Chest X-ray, AP view. Patient: 58 years old, sex F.
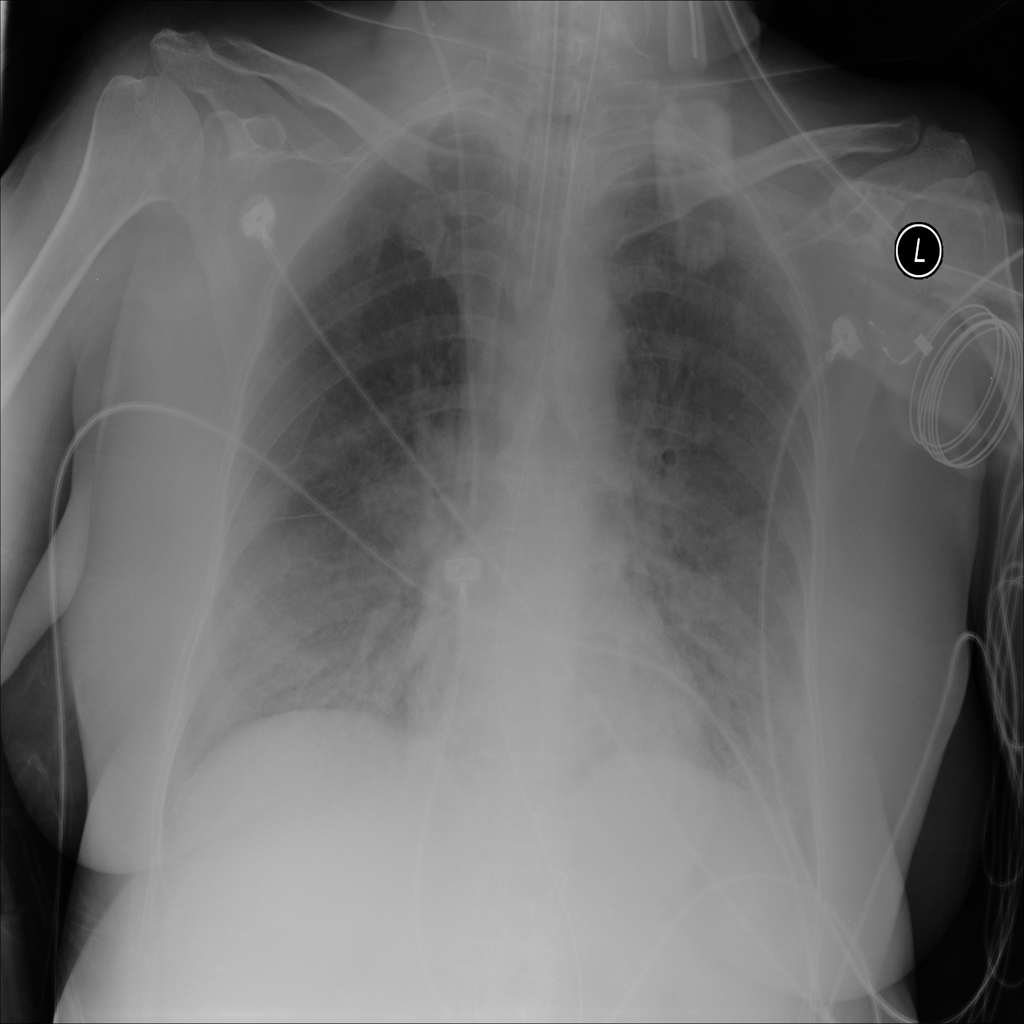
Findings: Infiltration